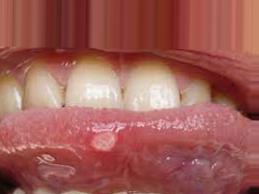
Condition: Mouth Ulcer